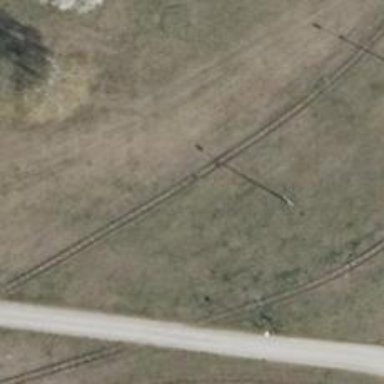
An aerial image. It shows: Preserved narrow-gauge railway.